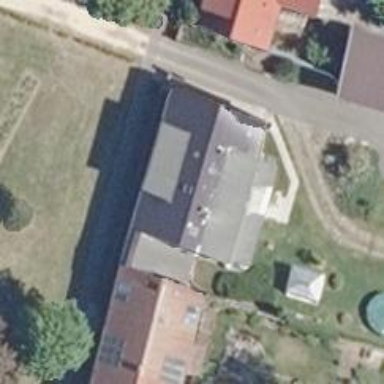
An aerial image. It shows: Simple and straightforward house.